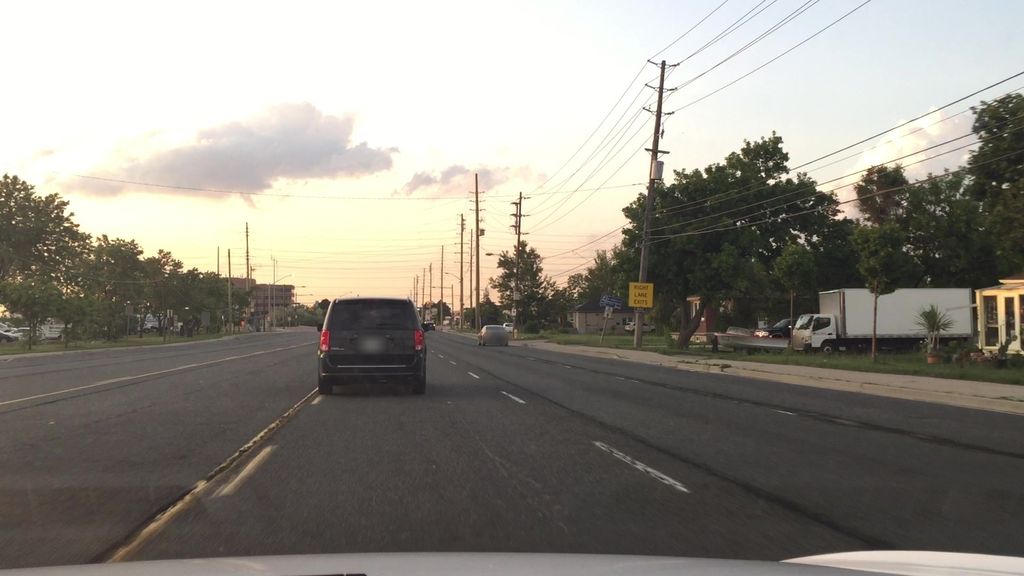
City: toronto